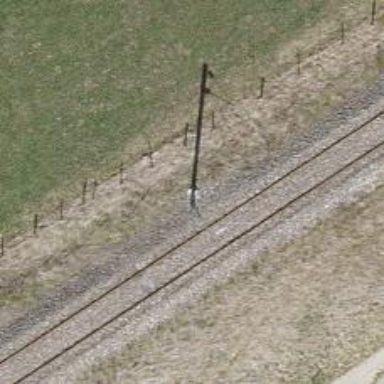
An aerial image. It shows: Catenary mast for power lines.